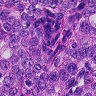
Metastatic tissue present: yes